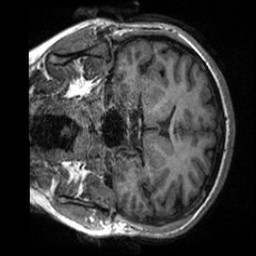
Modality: T1w
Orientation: coronal
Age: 33
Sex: female
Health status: healthy
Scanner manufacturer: siemens
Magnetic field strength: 3 T
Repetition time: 2 s
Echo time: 0.00232 s